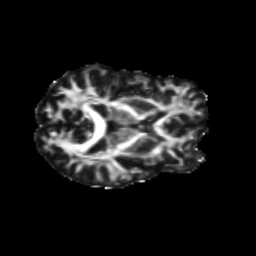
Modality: FA
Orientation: axial
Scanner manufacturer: siemens
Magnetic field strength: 3 T
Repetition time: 9.2 s
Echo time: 0.084 s